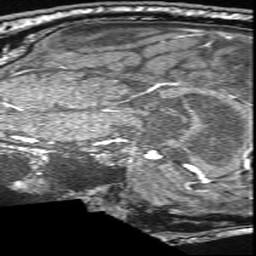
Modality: angio
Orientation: sagittal
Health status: ill
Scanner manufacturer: siemens
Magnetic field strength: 3 T
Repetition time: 0.021 s
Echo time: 0.00343 s